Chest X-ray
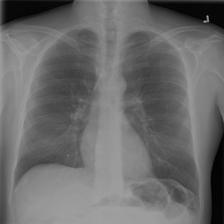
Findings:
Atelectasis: negative
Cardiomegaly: negative
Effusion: negative
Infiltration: negative
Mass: negative
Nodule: negative
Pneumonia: negative
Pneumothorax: negative
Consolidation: negative
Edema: negative
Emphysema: negative
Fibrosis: negative
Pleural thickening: negative
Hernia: negative